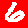
Digit: 6